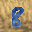
Label: 8